Field crop: maize
Growth stage: 2
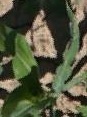
Species: maize